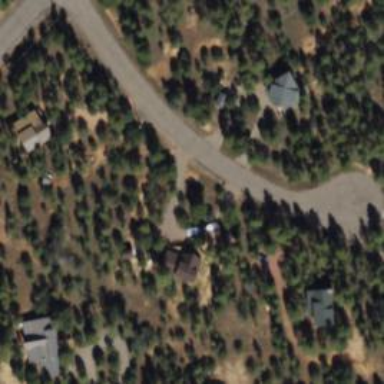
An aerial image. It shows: Driveway leading to service road.